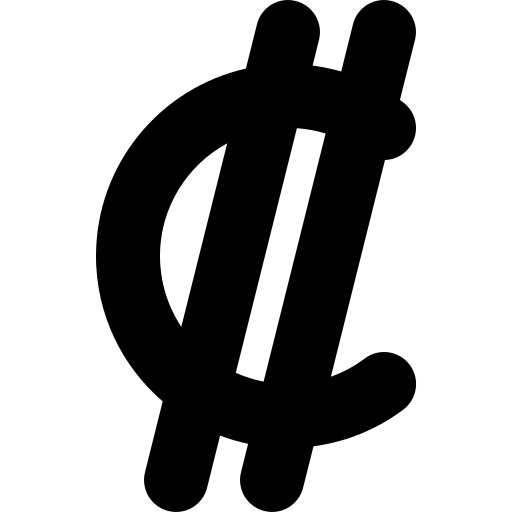
Tags: icon, FontAwesome, fa-icon, solid, colon, sign